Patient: sex M, age 77
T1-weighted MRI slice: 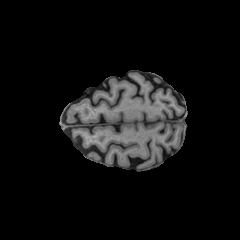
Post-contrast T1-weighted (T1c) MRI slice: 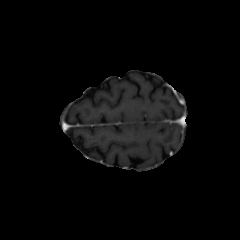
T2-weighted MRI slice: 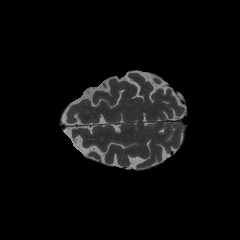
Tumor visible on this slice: no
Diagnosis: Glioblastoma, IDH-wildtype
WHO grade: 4